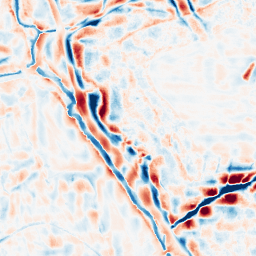
Category: wavelet
Decomposition family: wavelet_dwt
Decomposition parameters: wavelet: sym4
level: 4
Upsampling method: quadratic
Upsampling parameters: scale: 2
Upsampling scale: 2